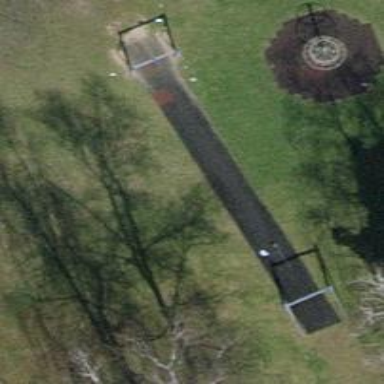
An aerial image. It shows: Playground featuring zipwire.